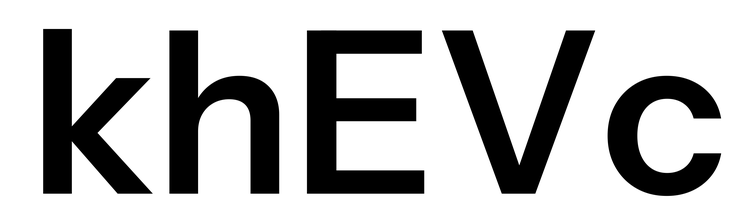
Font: InstrumentSans_SemiBold